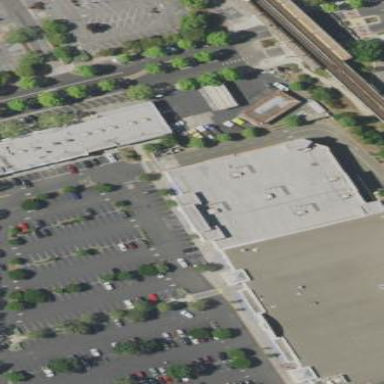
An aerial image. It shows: Retail building that houses department store.